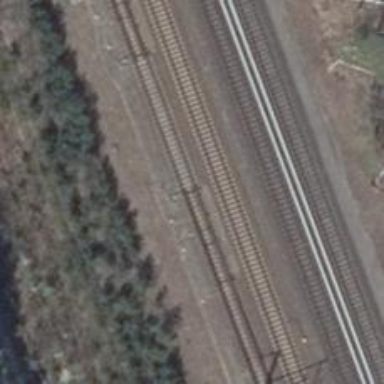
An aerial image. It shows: Railway switch with the turnout side on the left.